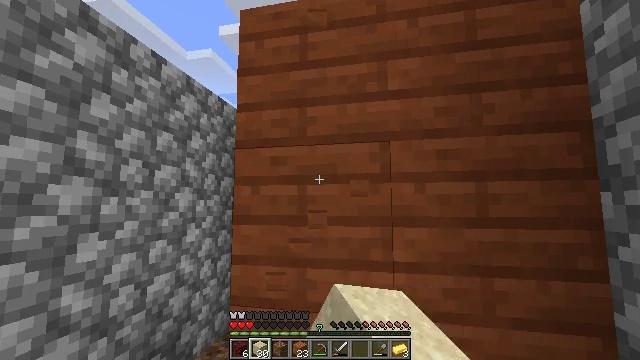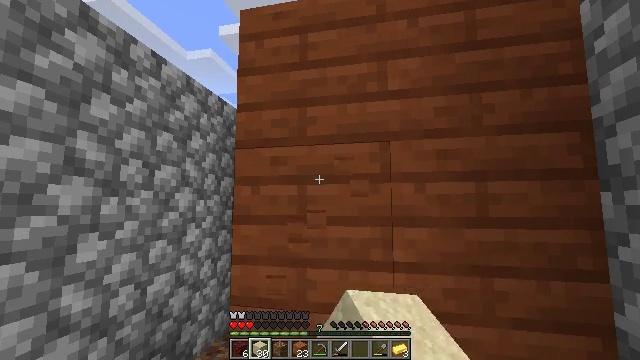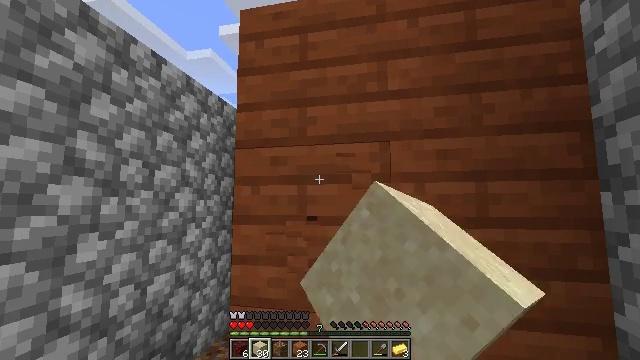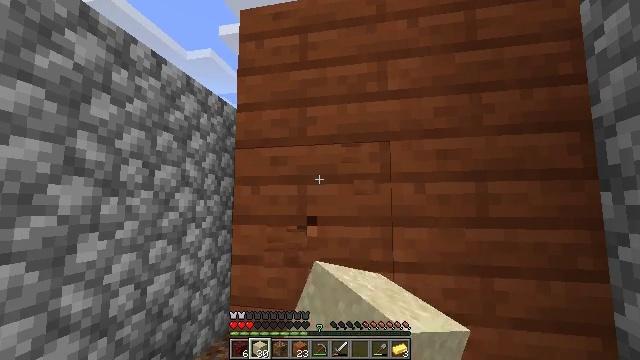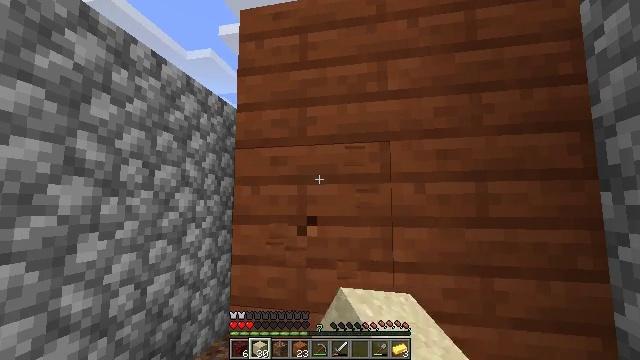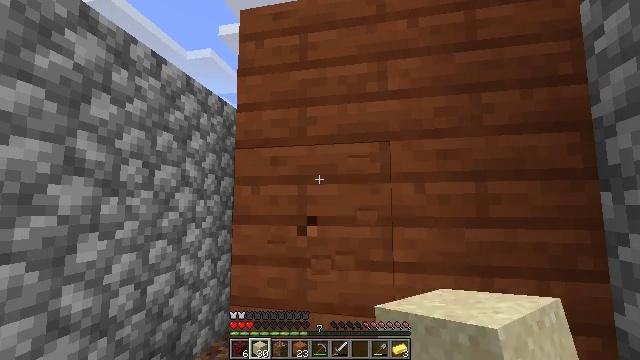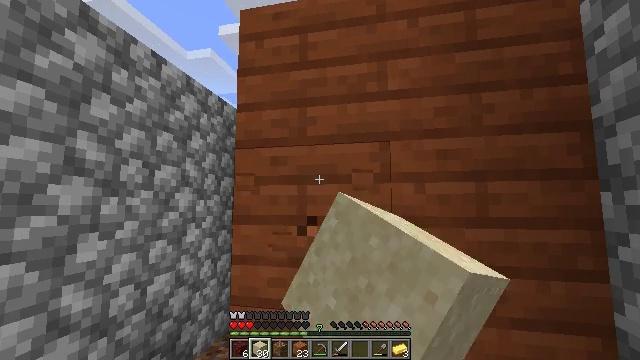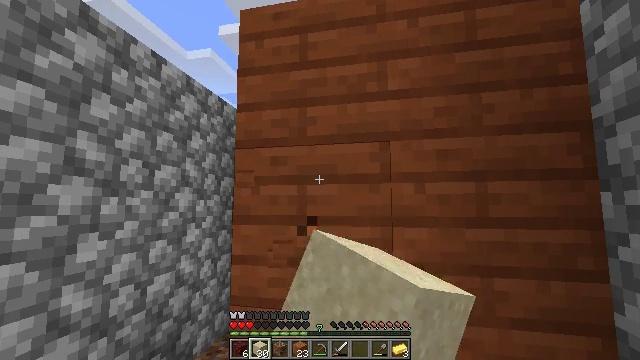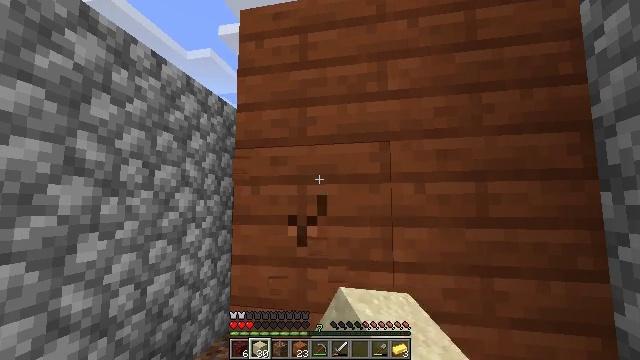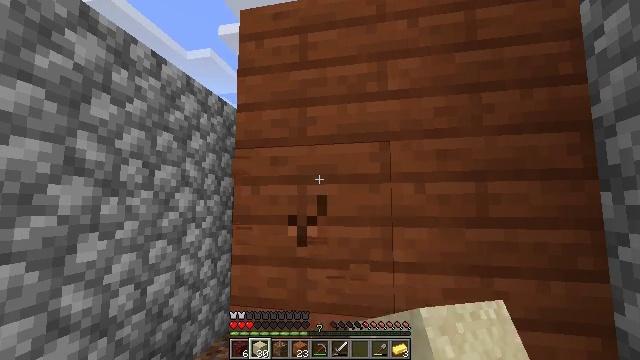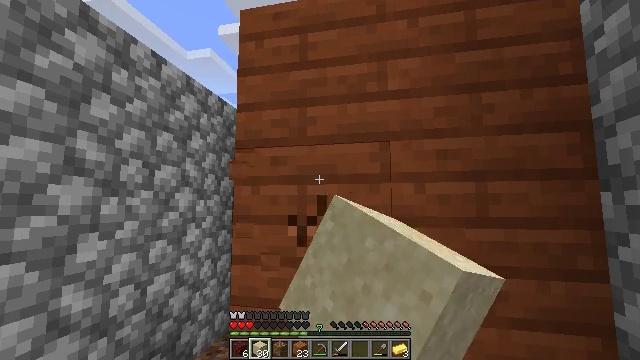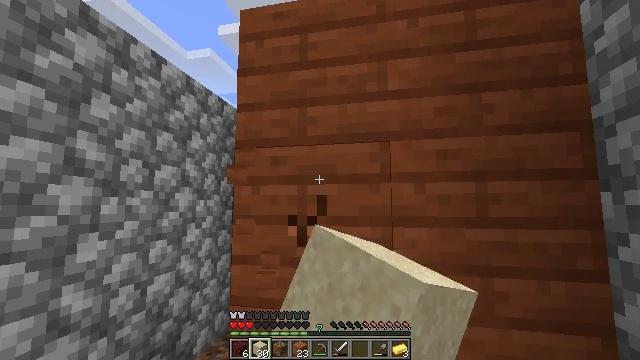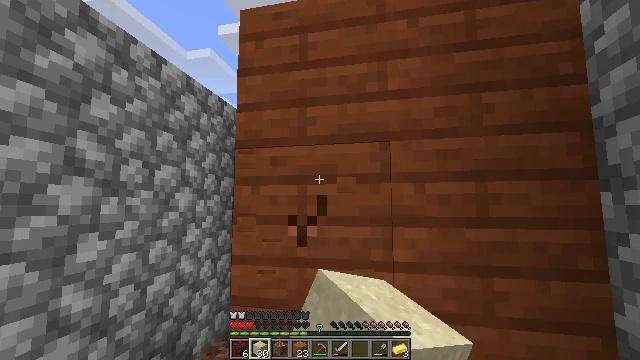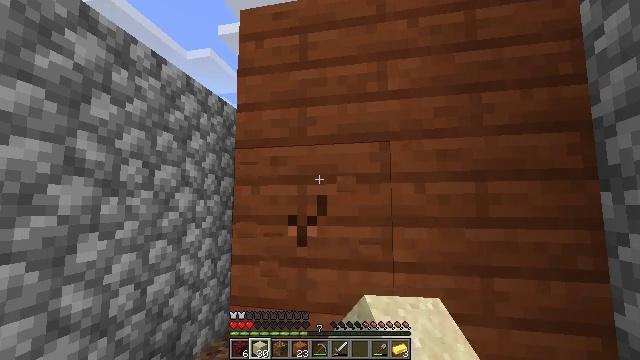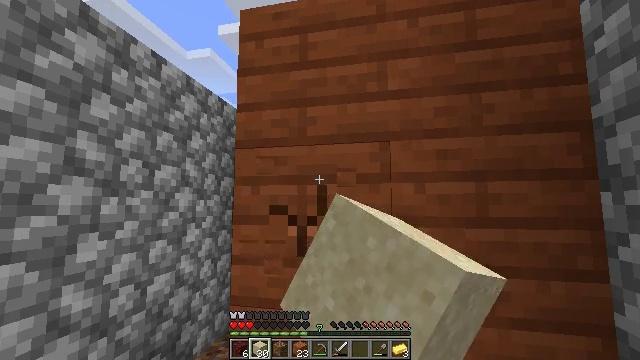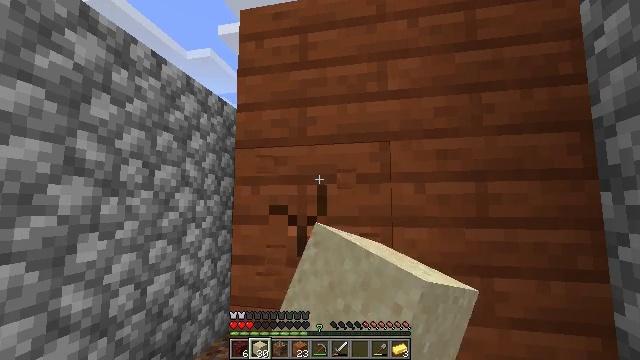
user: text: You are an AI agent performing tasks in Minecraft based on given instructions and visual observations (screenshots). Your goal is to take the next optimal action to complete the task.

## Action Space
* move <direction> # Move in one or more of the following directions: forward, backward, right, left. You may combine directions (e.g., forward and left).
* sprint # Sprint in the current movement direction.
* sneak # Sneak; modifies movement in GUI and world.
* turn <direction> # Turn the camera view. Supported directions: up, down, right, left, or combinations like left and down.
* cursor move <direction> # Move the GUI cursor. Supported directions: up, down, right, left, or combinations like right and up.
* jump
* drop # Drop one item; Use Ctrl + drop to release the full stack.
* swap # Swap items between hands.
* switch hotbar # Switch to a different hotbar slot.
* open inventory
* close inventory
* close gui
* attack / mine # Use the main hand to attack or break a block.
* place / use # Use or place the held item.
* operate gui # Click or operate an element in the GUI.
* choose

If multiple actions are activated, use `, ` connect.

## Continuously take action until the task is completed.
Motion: motion action
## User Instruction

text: Mine acacia planks.
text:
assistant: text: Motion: attack / mine
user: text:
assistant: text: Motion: attack / mine
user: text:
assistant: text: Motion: attack / mine
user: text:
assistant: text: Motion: attack / mine
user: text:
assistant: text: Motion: attack / mine
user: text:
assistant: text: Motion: attack / mine
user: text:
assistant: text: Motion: attack / mine
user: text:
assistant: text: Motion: attack / mine
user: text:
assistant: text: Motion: attack / mine
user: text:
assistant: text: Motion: attack / mine
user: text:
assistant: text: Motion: attack / mine
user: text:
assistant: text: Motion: attack / mine
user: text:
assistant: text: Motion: attack / mine
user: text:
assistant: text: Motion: attack / mine
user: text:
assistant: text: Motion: attack / mine
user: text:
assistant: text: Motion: attack / mine
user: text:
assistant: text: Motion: attack / mine
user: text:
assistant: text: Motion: attack / mine
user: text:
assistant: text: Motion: attack / mine
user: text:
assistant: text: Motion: attack / mine
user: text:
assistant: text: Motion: attack / mine
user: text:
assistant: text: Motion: attack / mine
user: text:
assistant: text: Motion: attack / mine
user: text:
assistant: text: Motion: attack / mine
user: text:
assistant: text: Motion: attack / mine
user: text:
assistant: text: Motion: attack / mine
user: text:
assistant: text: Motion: attack / mine
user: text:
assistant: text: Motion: attack / mine
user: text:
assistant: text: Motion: attack / mine
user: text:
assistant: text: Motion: attack / mine